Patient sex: M
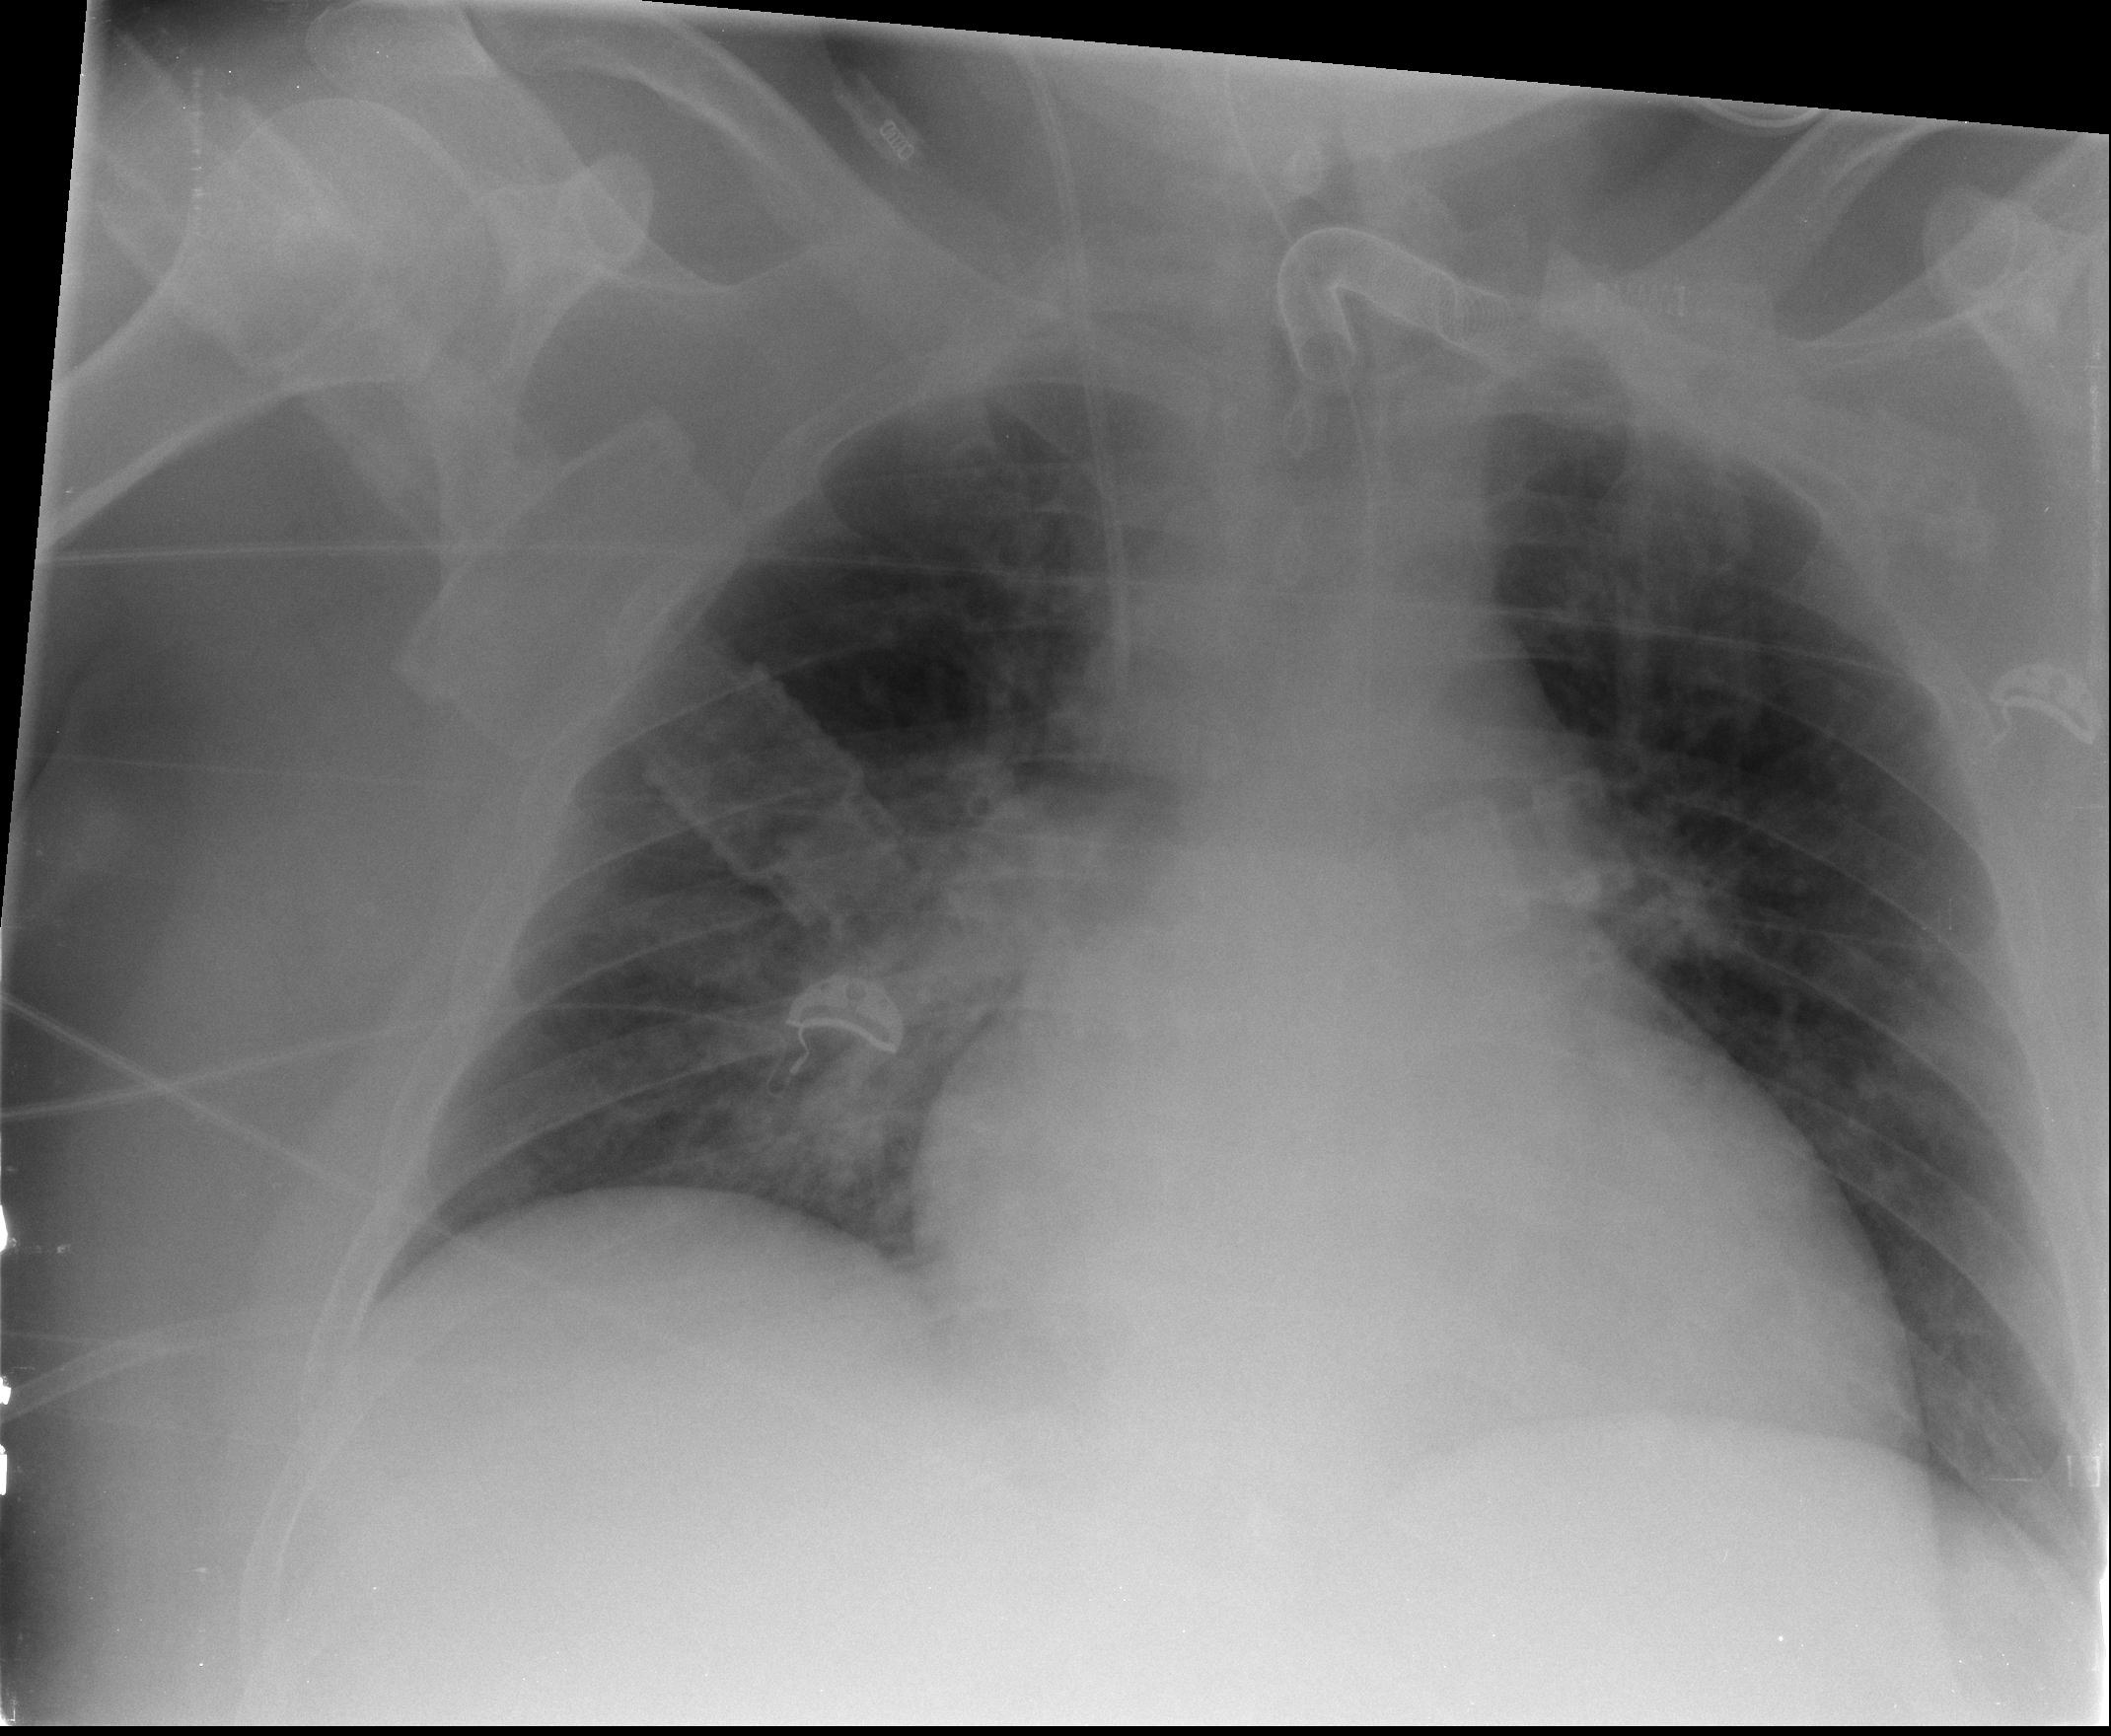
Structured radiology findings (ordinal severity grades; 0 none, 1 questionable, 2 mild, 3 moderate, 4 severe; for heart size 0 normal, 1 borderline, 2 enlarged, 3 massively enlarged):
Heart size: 2
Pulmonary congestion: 2
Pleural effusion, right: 1
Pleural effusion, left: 0
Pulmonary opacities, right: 2
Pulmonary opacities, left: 2
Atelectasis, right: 0
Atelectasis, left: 1